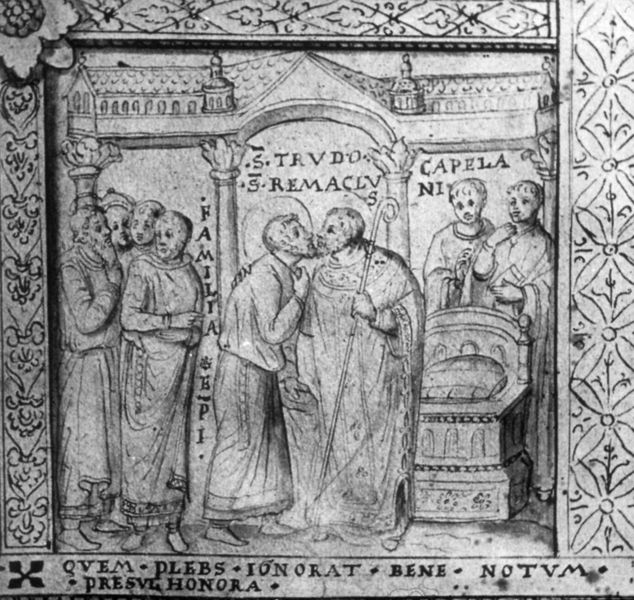
Titel: Nachzeichnung vom Remaklus - Retabel
Institution: Liège; Archives de L’Ètat
Schlagwörter: mann, fenster, köpfe, männer, stuhl, säulen, weiss, zeichnung, dach, gebäude, haus, schloss, gespräch, leute, ornament, versammlung, rahmen, kirche, kutte, sessel, turm, relief, schrift, kuss, bogen, italien, stab, bischof, kaiser, könig, papst, thron, tafel, muse, bögen, buch, seite, text, volk, rom, heiligenschein, christlich, mittelalter, messe, kapelle, baldachin, geistliche, heiliger, könige, heilige, hirtenstab, acht, elfenbein, krippe, geist, latein, bischofsstab, frühchristlich, elfenbeintafel, judaskuss, plebs, kirche könige, capela, berkuss